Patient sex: M
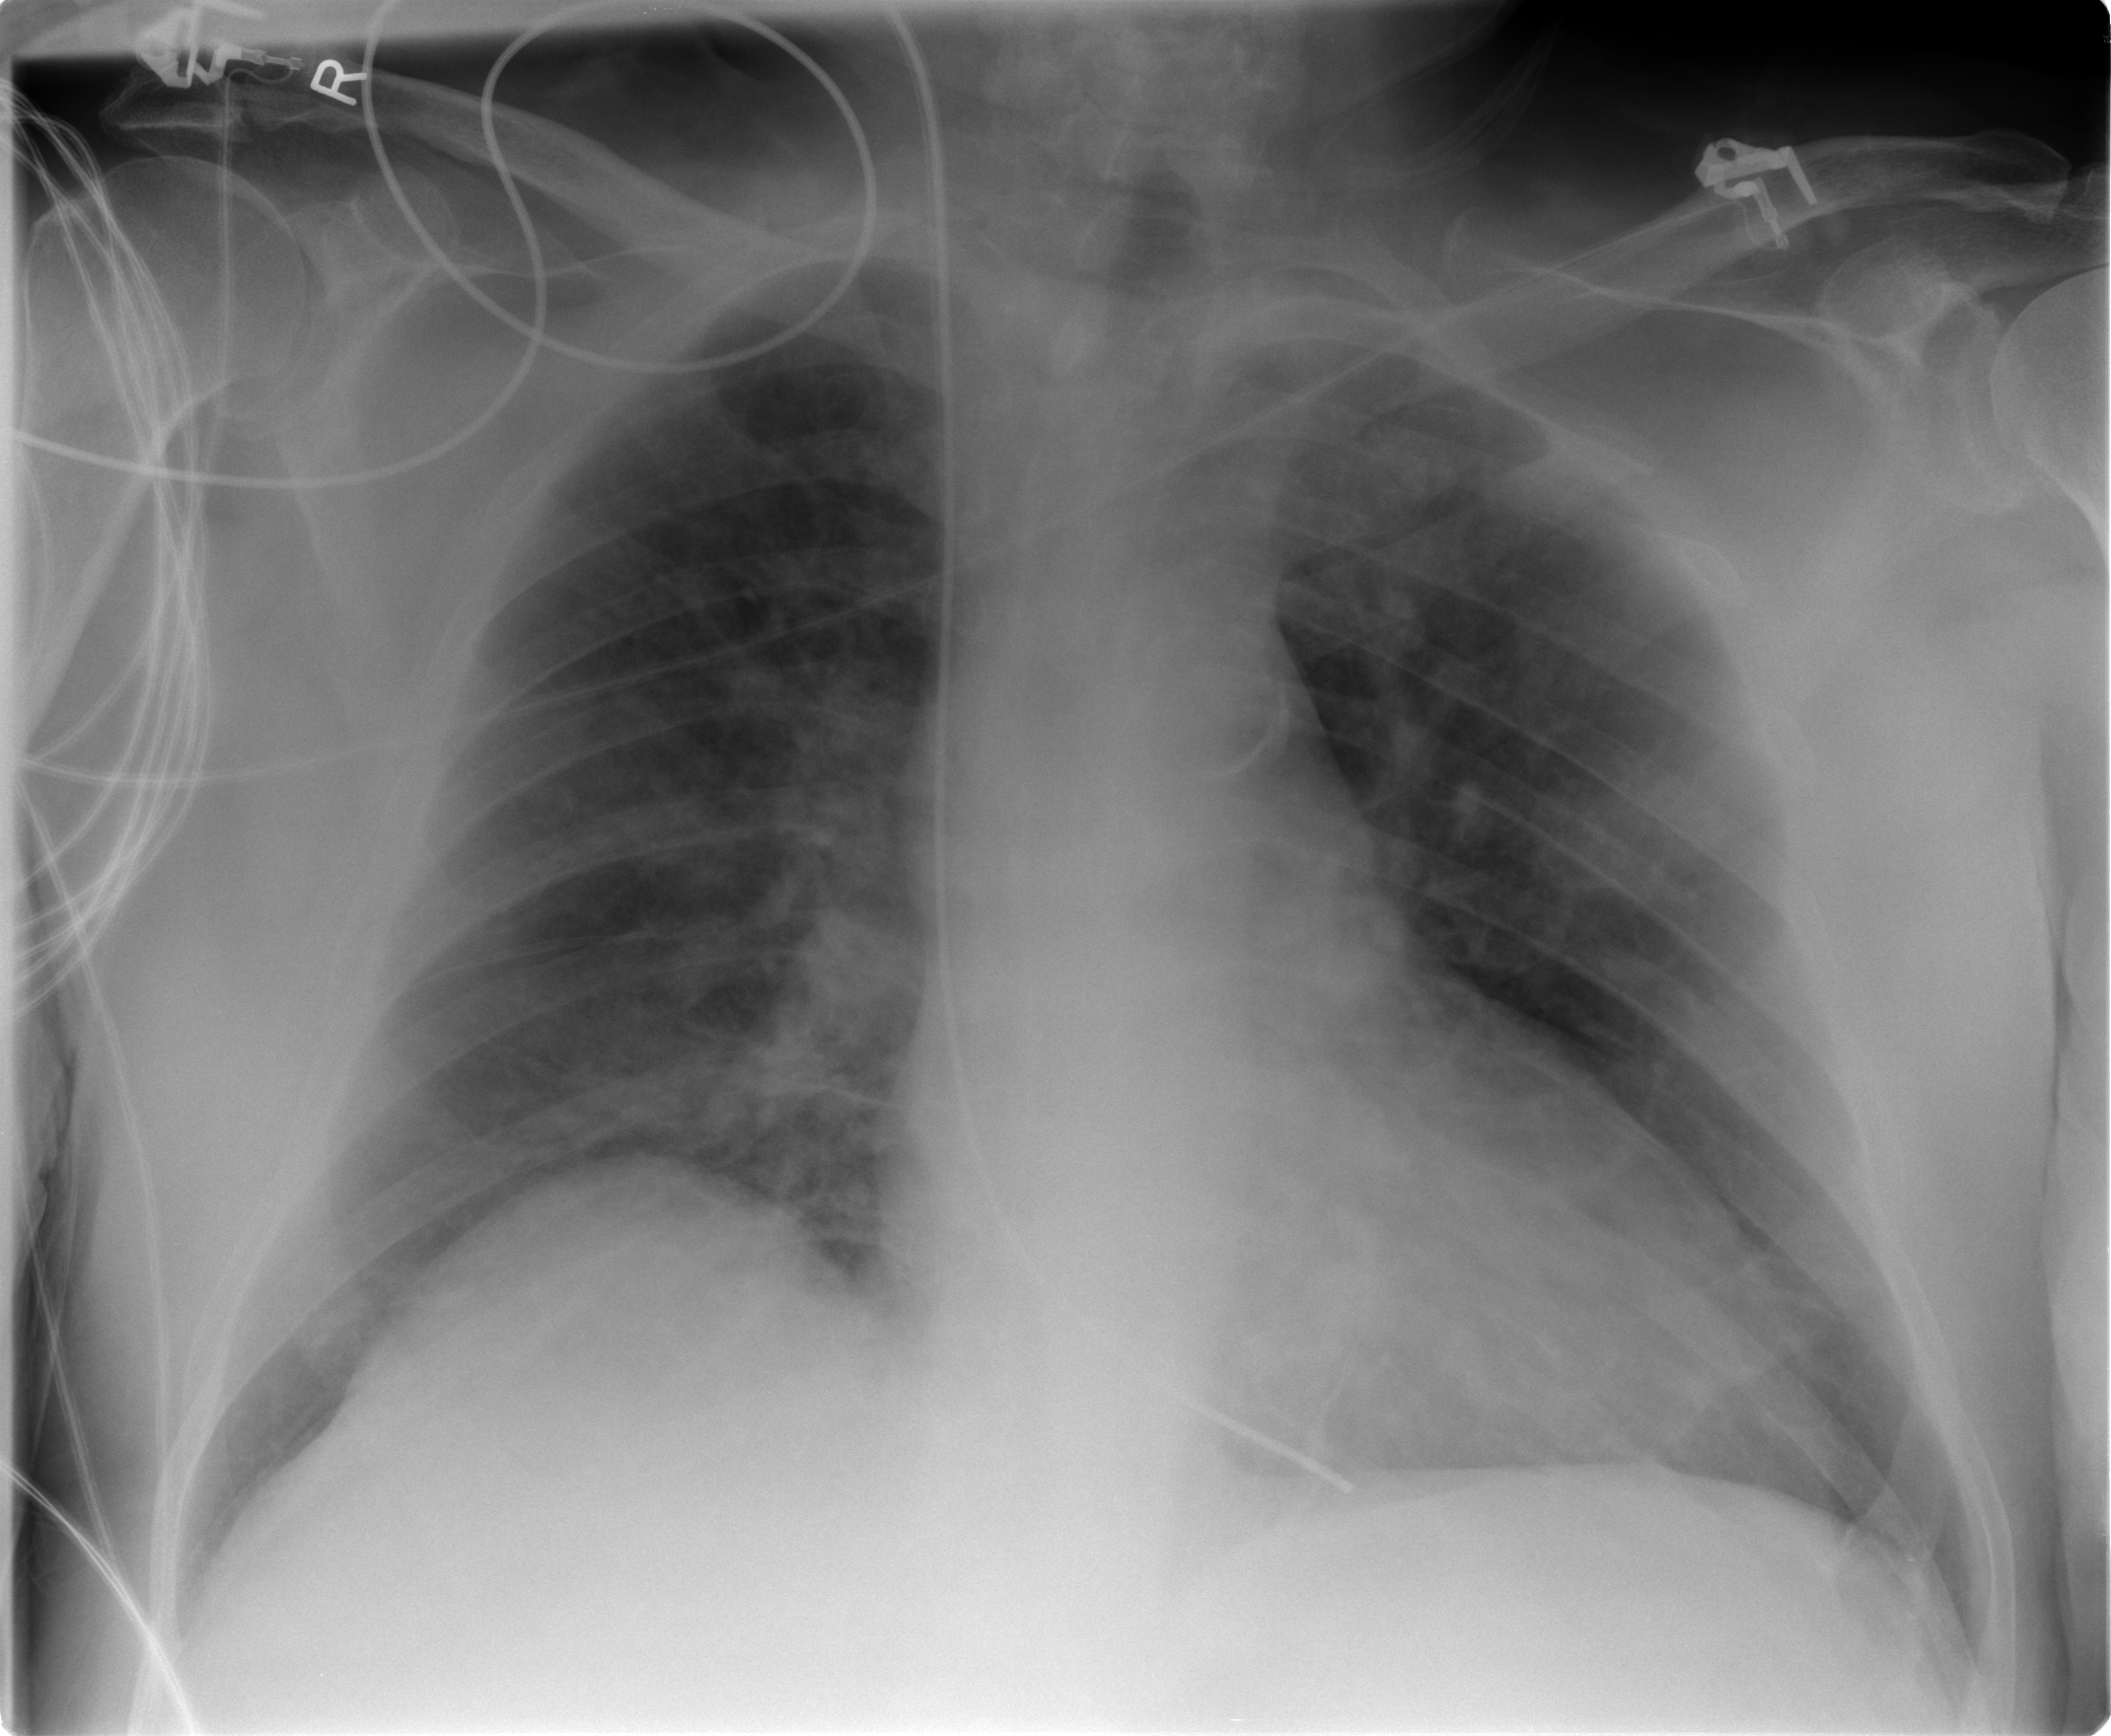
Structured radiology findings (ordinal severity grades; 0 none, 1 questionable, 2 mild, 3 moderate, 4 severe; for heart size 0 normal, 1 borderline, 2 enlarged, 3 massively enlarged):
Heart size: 1
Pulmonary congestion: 3
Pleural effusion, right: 0
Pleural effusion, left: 0
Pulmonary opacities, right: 2
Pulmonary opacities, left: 2
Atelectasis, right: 2
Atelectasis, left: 2